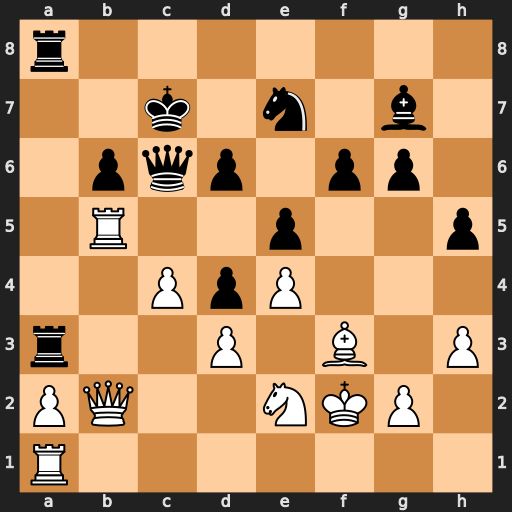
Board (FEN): r7/2k1n1b1/1pqp1pp1/1R2p2p/2PpP3/r2P1B1P/PQ2NKP1/R7
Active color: w
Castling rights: -
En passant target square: -
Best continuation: Nxd4 exd4 e5 d5 cxd5